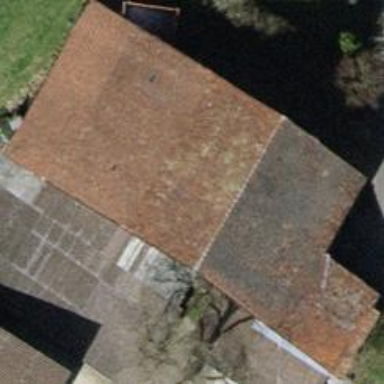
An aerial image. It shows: Shed building.